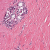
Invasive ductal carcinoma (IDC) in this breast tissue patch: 0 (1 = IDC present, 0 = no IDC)